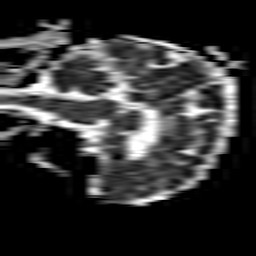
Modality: ADC
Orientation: sagittal
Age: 75
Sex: female
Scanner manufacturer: philips
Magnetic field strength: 1.5 T
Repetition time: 3.4 s
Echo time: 0.06922 s